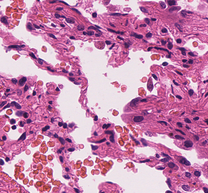
Tumor epithelial tissue: no
Tumor-associated stroma tissue: yes
Normal tissue: no